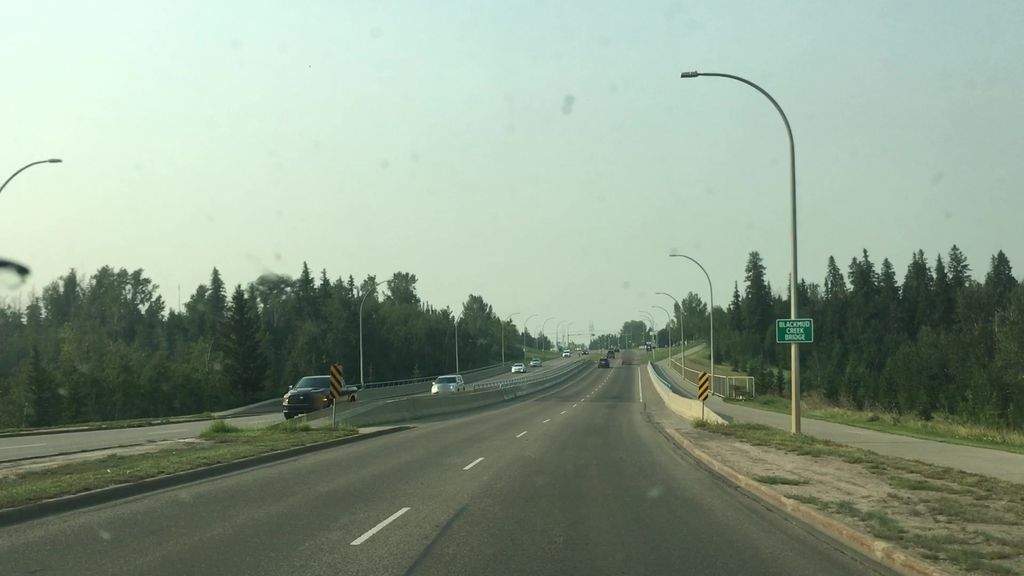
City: edmonton